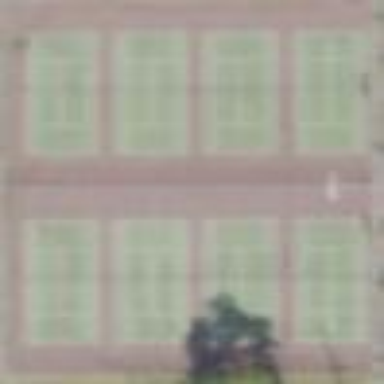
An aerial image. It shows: Tennis court on the leisure land pitch.